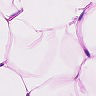
Metastatic tissue present: no